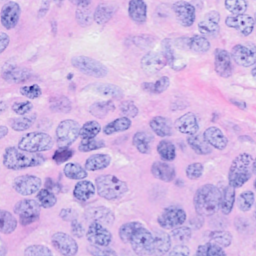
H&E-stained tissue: Breast